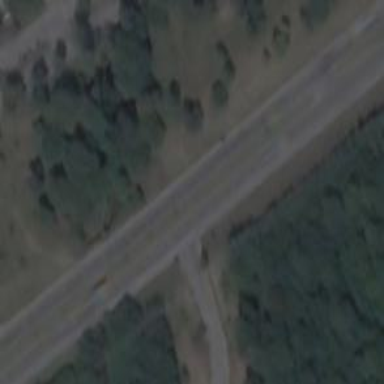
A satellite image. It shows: Trunk highway.